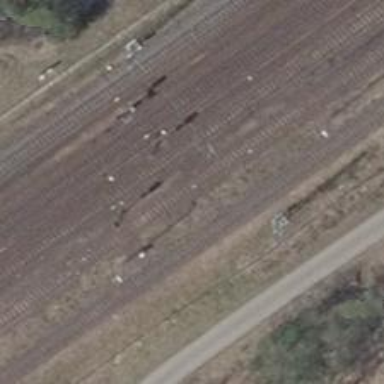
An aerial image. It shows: Railway signal.